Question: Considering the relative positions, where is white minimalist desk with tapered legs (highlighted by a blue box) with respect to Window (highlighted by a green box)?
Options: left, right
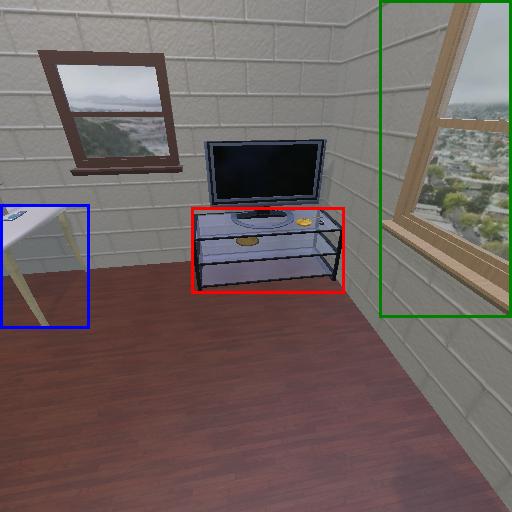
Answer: left